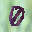
Label: 0